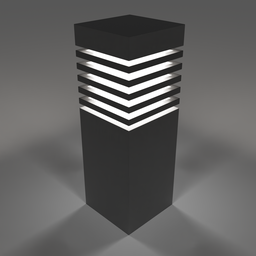
Label: lighting